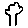
Label: tree